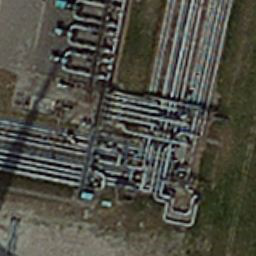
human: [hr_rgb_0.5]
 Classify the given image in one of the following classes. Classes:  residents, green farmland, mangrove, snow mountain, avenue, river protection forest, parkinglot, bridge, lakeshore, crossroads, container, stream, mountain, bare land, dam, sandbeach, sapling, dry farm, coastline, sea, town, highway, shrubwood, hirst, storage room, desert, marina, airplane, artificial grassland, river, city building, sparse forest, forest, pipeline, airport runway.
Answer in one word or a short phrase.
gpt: pipeline